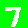
Digit: 7